Interaction volume radius: 5 \u00c5
Interaction volume height: 15 \u00c5
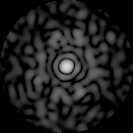
Disorder parameter: 0.8307